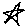
Label: star